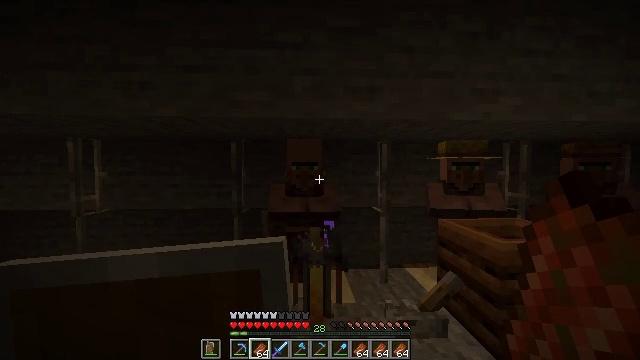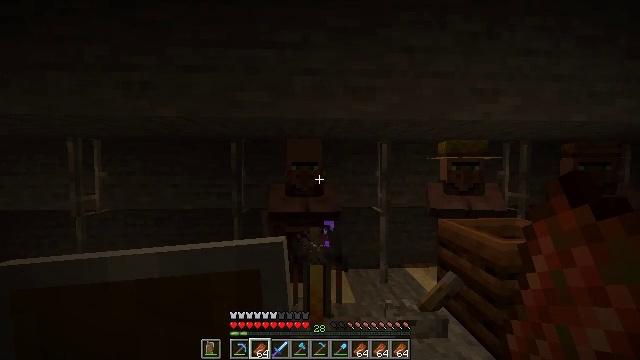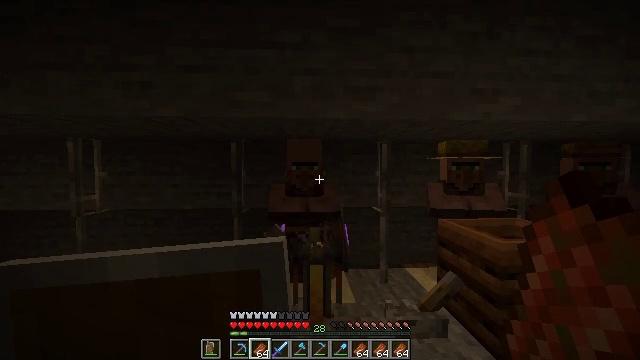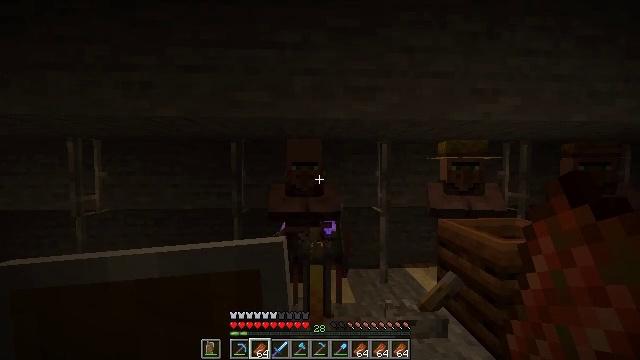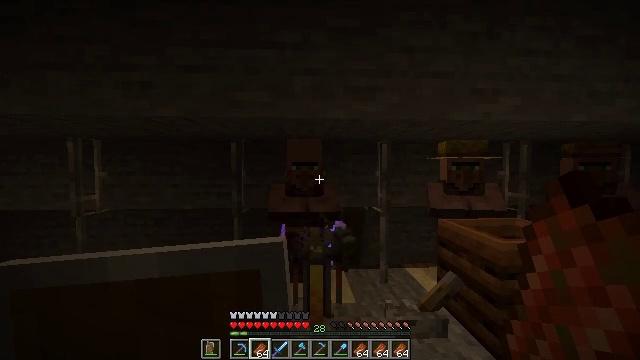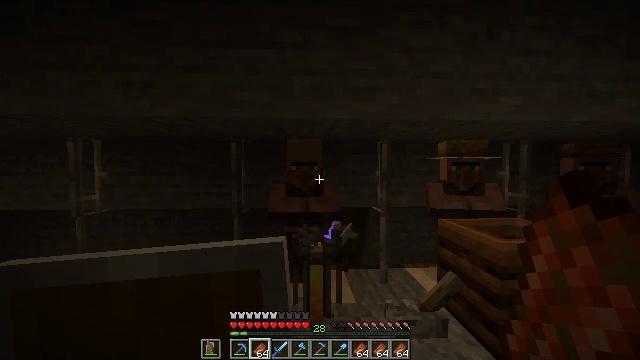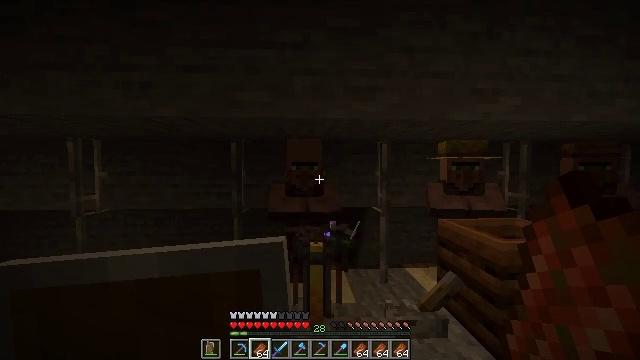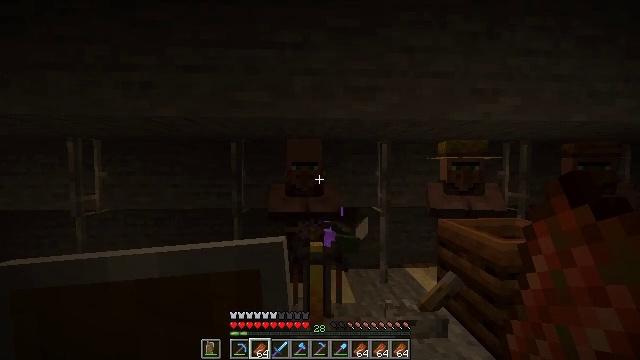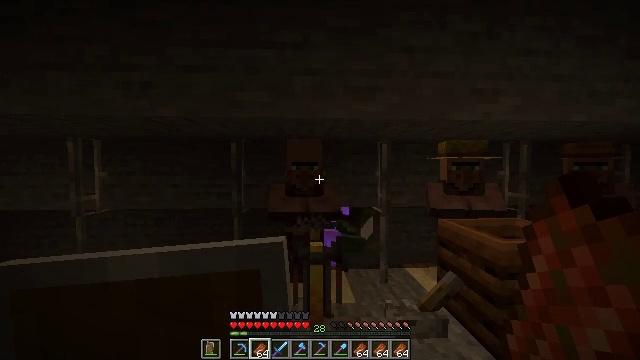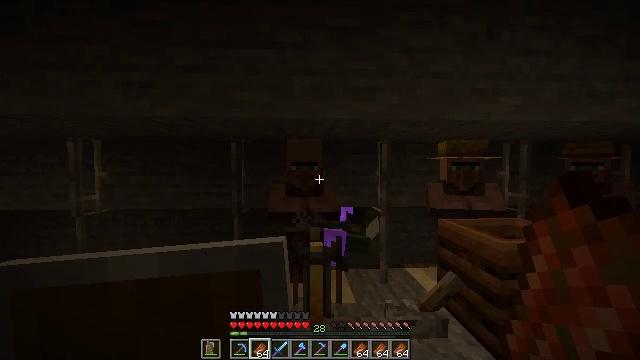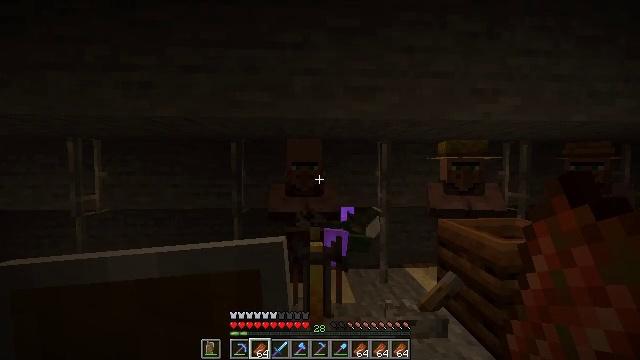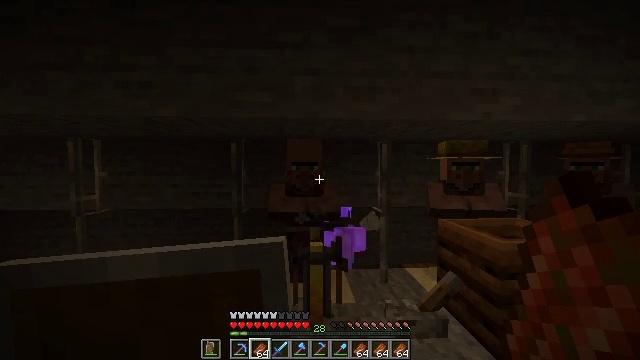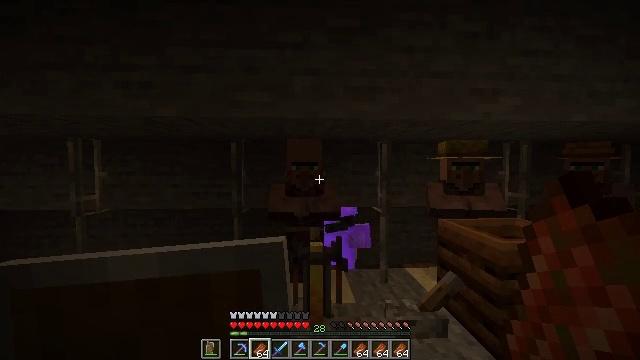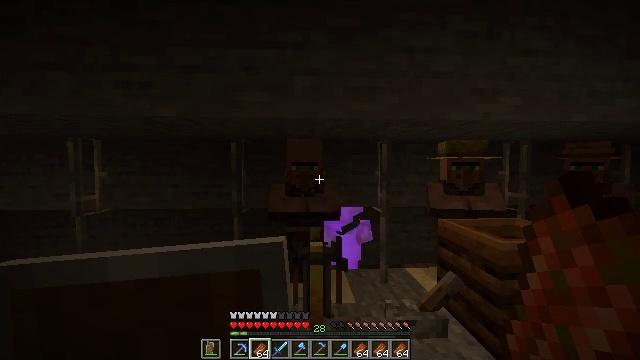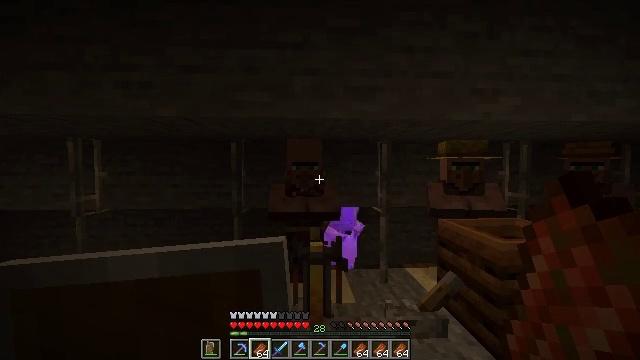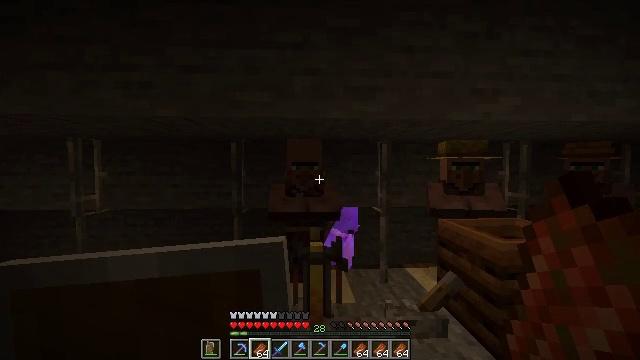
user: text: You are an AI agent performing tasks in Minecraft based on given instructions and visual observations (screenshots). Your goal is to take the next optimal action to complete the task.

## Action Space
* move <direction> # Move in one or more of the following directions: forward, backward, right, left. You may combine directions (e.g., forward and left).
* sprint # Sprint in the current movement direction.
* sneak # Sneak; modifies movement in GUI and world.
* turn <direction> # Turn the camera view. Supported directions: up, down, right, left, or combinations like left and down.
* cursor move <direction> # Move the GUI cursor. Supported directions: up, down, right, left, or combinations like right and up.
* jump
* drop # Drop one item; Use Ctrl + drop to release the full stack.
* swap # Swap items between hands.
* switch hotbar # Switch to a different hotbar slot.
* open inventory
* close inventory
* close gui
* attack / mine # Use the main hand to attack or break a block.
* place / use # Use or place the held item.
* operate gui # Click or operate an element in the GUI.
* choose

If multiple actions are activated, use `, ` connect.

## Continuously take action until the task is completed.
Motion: motion action
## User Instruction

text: Collect the blue shulker box into your inventory.
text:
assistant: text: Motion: no_op
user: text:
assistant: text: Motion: no_op
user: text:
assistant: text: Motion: no_op
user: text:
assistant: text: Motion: no_op
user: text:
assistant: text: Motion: no_op
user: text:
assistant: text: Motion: no_op
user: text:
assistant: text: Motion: no_op
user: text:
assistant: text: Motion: no_op
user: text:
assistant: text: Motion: no_op
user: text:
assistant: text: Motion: no_op
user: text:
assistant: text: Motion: no_op
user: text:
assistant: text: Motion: no_op
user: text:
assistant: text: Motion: no_op
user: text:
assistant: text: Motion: no_op
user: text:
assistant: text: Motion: no_op
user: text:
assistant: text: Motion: no_op
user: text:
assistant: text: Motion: no_op
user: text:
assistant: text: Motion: no_op
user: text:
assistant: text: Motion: no_op
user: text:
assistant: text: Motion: no_op
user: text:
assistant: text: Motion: no_op
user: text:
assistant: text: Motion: no_op
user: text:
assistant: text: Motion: no_op
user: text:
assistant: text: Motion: no_op
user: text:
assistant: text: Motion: no_op
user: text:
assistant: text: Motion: no_op
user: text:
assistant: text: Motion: no_op
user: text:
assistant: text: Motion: no_op
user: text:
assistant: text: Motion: no_op
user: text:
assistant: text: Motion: no_op